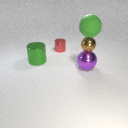
large green metal cylinder to the left of large purple metal sphere